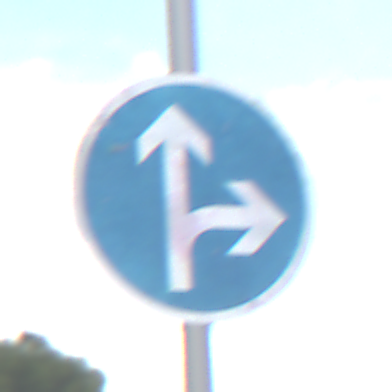
Verkehrszeichen: VorgeschriebeneFahrtrichtungGeradeausOderRechts
Umgebung: Outdoor, RoadRail
Tageszeit: MorningAfternoon
Wetter: PartlyCloudy
Licht: Natural
Jahreszeit: NotSpecified
Kontrast: LowContrast